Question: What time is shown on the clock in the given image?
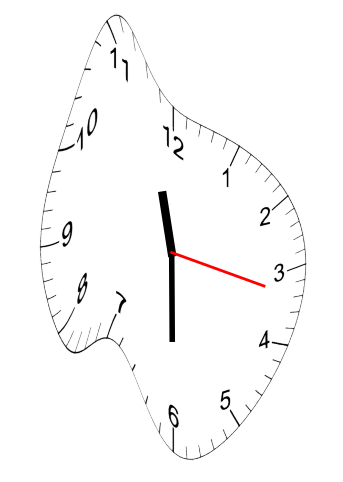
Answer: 11:30:17